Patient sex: M
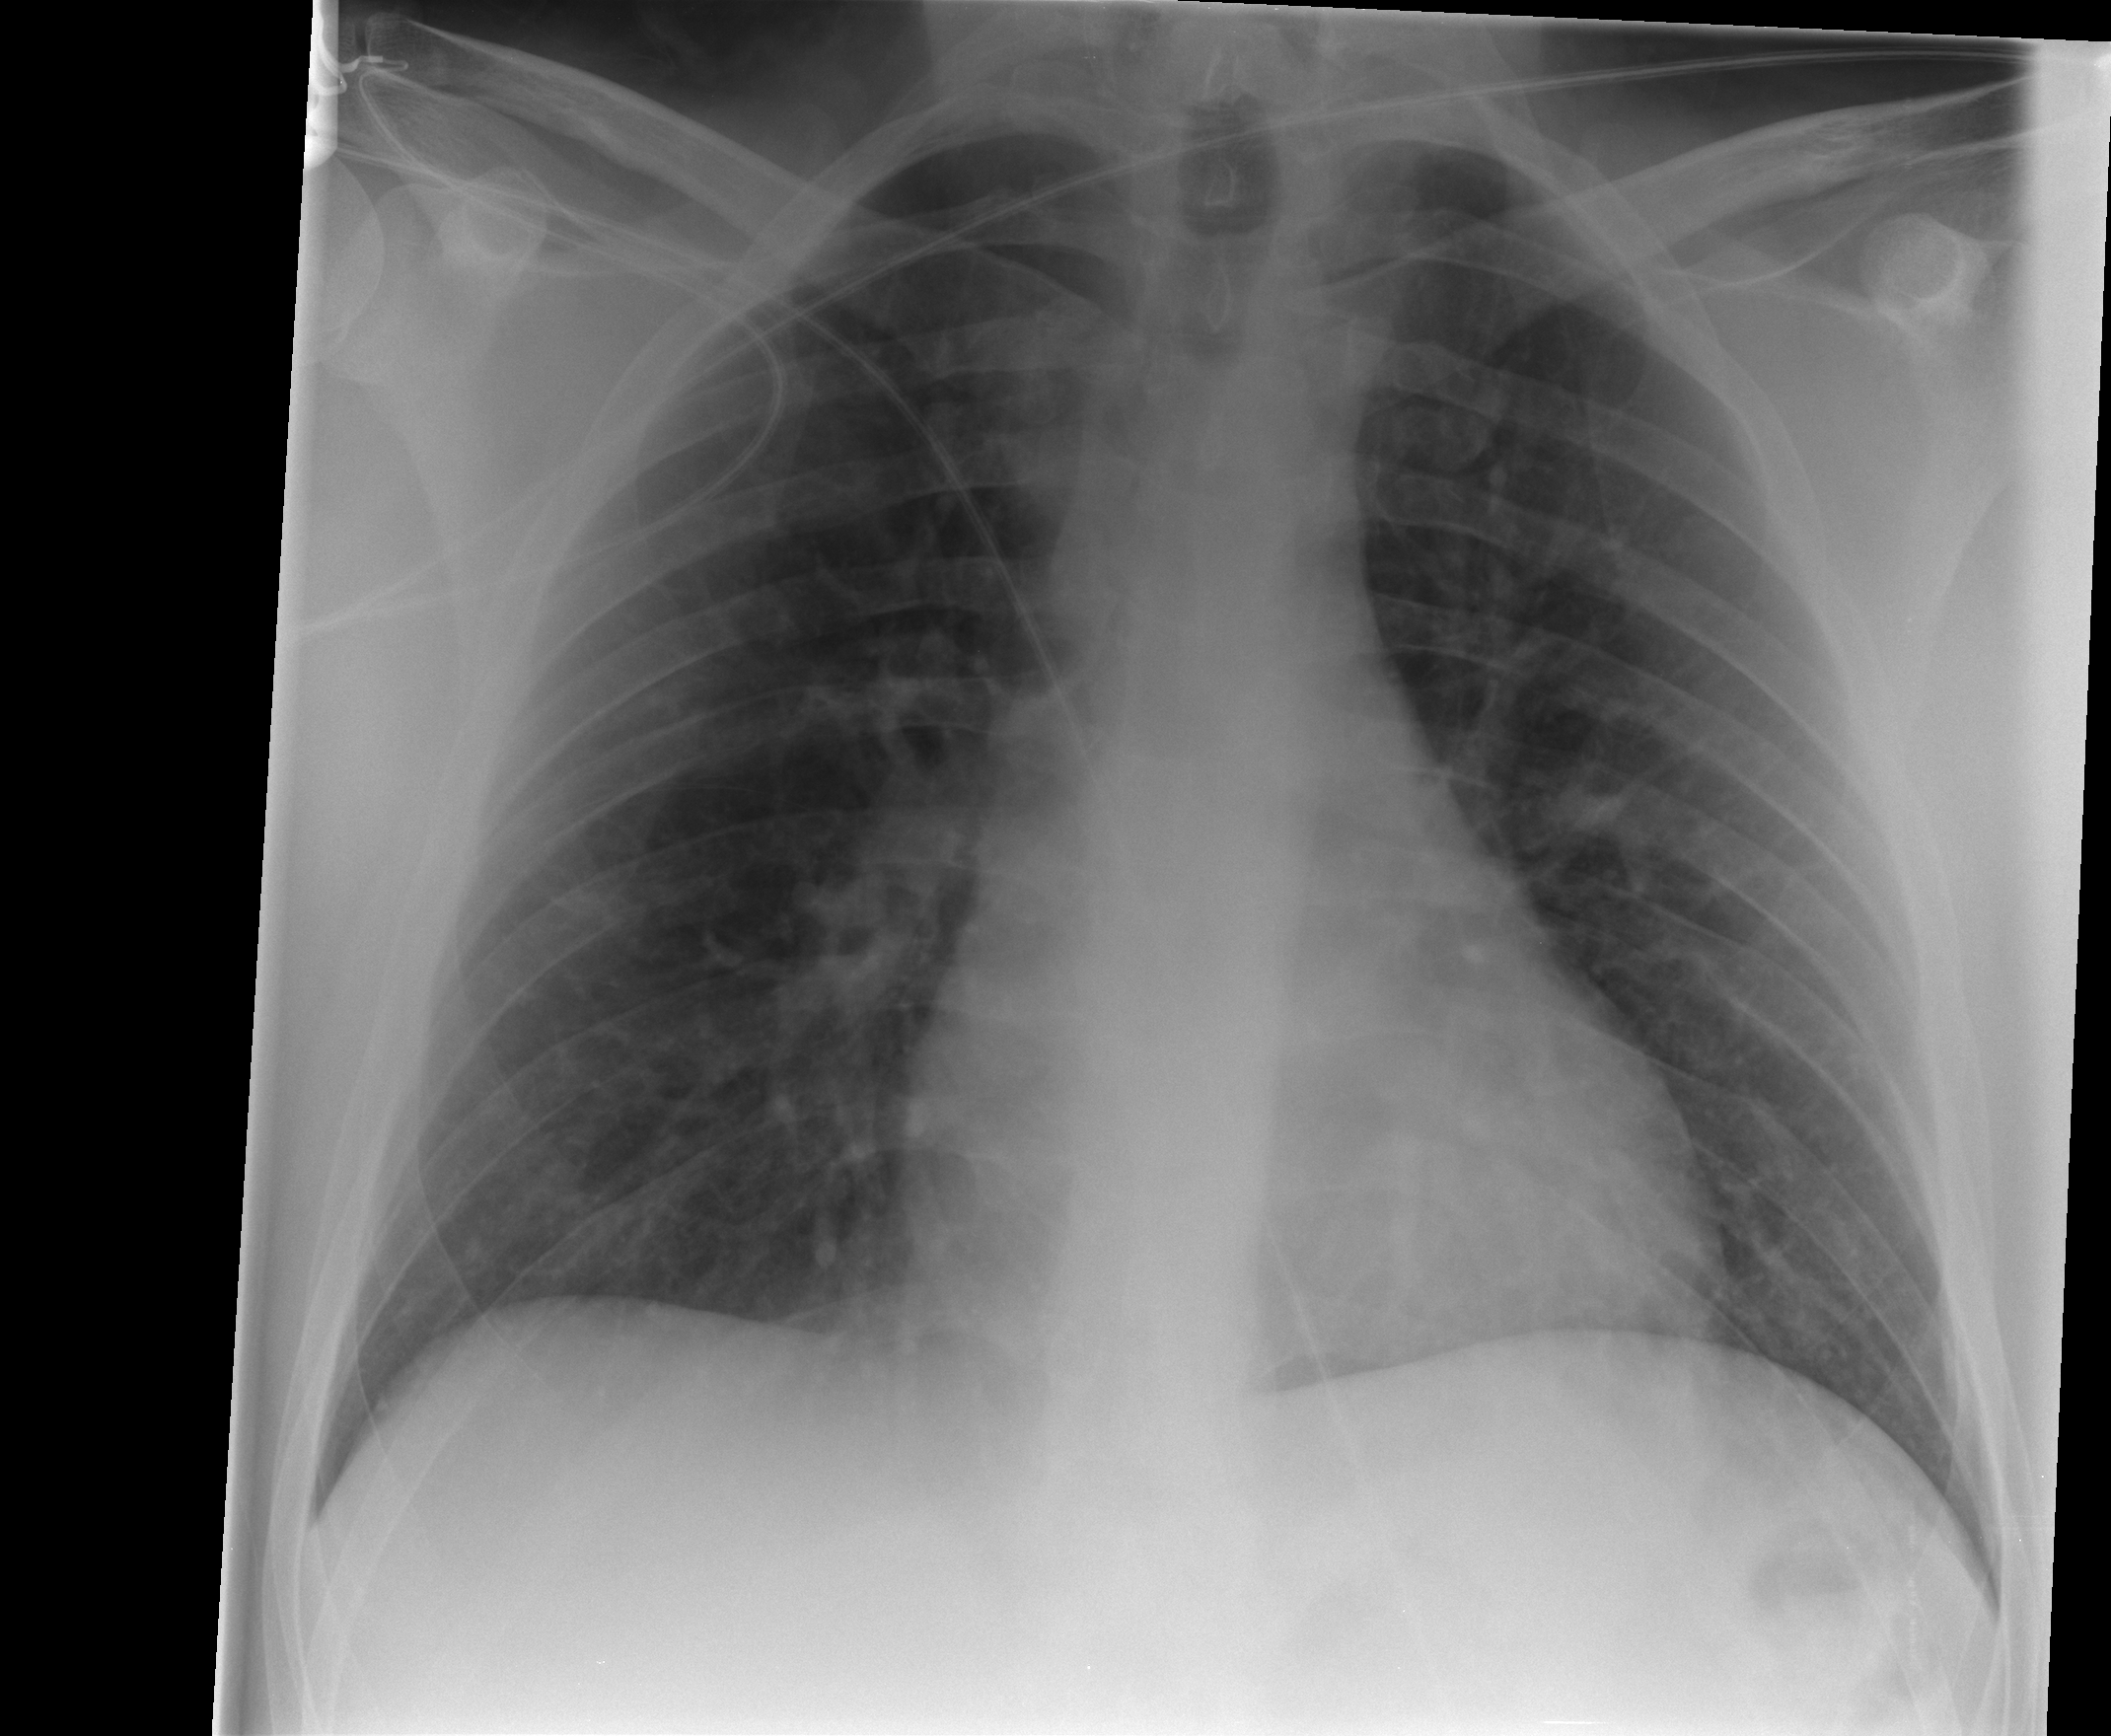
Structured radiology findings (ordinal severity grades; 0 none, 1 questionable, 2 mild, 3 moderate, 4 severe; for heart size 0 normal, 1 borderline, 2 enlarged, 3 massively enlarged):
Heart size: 0
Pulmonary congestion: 2
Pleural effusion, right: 0
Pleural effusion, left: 0
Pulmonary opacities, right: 0
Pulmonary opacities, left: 0
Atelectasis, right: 0
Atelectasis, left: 0